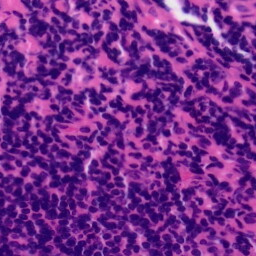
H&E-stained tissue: Tonsil